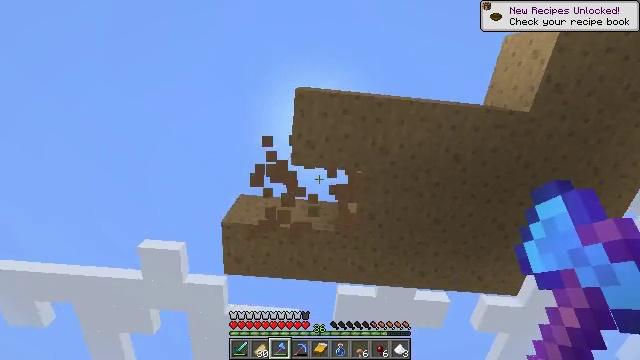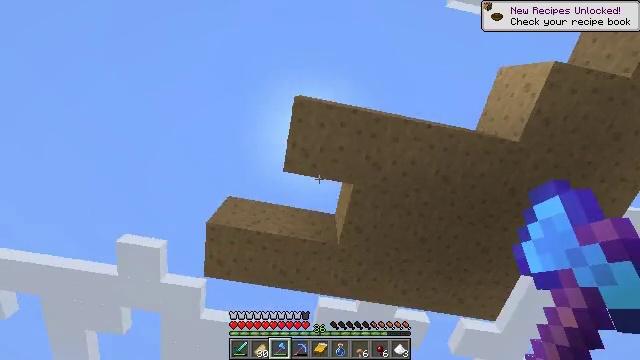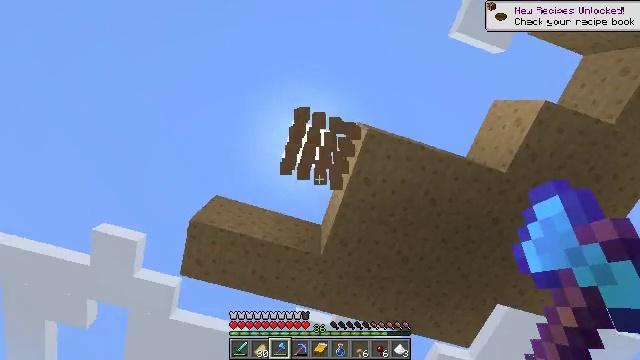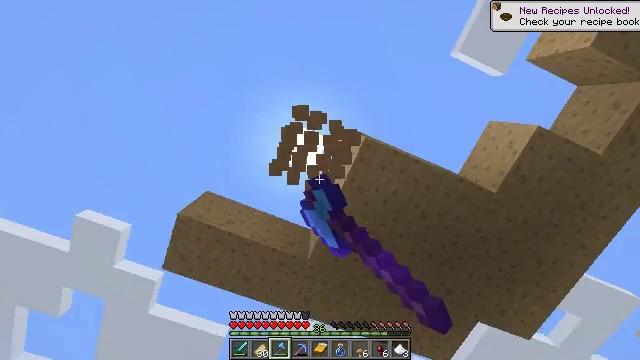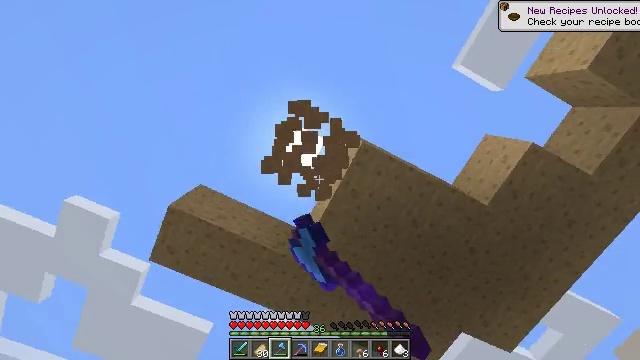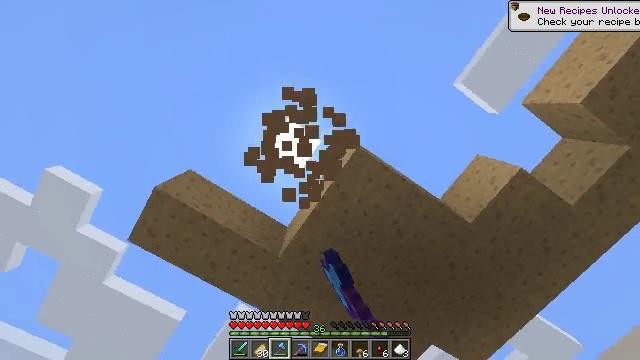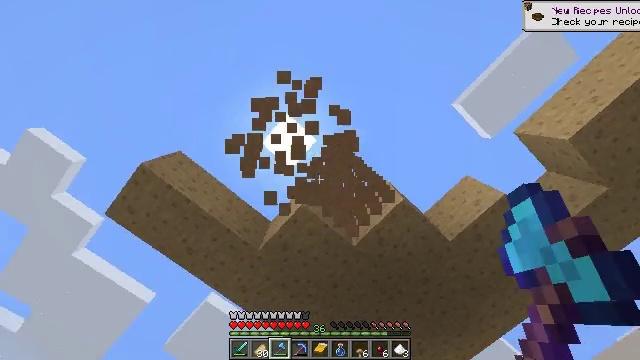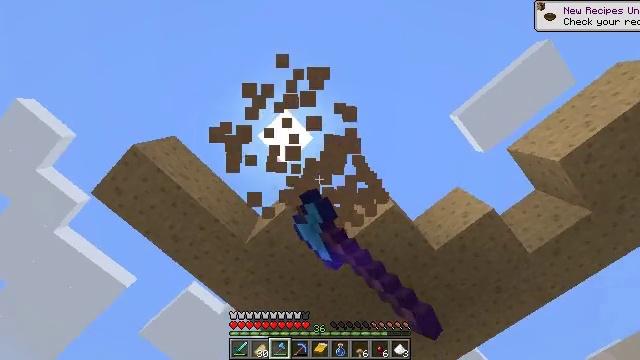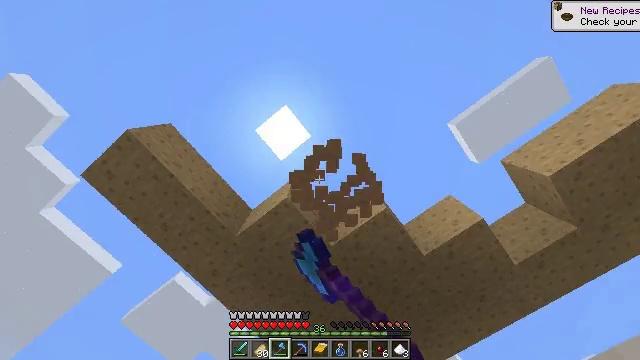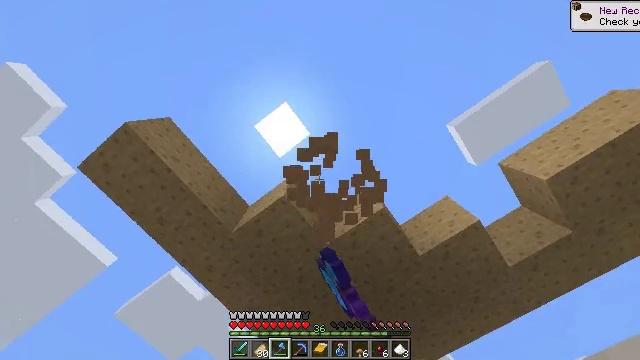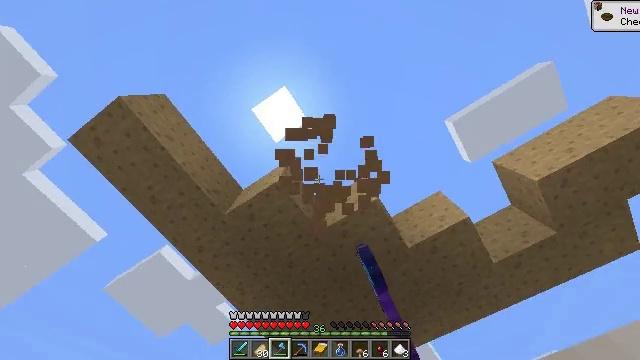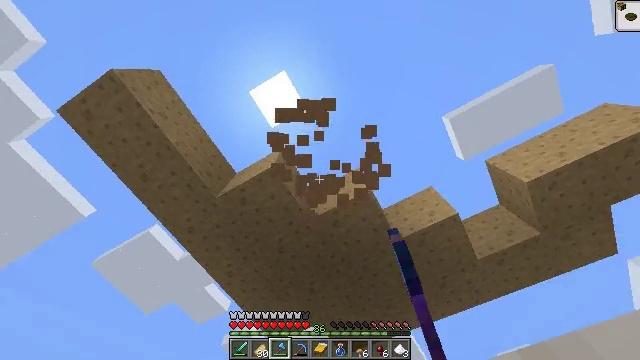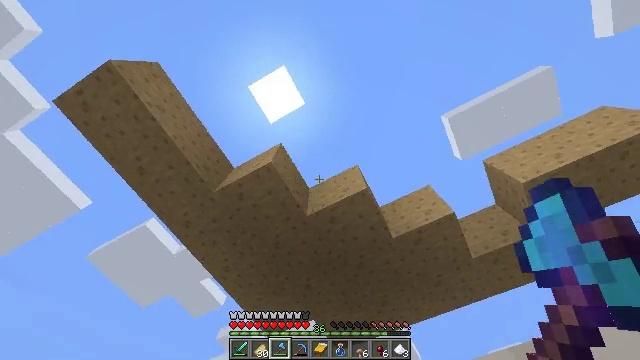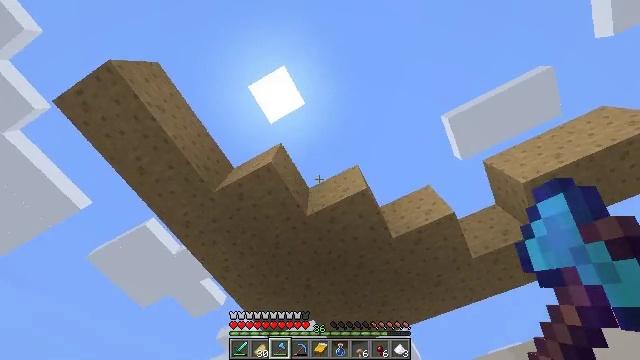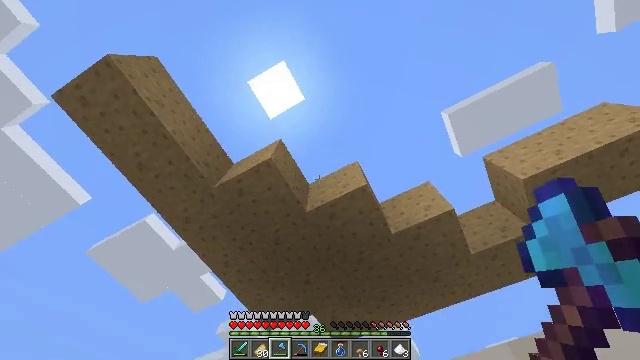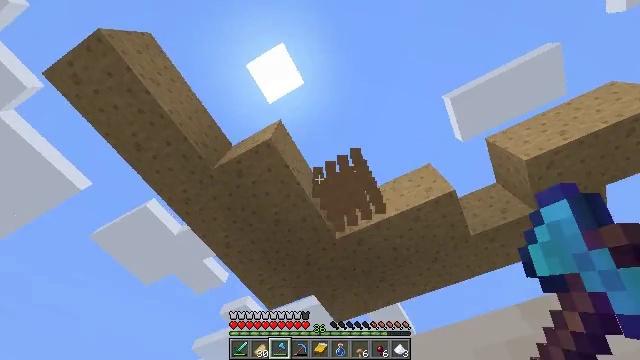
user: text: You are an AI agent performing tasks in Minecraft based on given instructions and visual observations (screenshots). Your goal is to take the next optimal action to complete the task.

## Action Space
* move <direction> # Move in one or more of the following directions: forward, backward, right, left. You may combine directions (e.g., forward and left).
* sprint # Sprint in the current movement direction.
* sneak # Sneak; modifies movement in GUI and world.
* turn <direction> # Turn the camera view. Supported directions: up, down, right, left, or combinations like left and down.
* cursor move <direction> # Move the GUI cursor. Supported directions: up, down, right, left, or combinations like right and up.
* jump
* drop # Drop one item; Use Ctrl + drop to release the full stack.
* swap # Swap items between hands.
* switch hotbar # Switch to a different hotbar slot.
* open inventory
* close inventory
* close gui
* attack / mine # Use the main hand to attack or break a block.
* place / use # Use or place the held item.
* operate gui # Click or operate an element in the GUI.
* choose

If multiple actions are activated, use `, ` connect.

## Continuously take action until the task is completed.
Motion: motion action
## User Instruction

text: Break the brown mushroom block to collect materials.
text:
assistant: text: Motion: turn right and up, attack / mine
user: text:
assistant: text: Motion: turn right and up, attack / mine
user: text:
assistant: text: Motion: turn right and up, attack / mine
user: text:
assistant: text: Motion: turn right, attack / mine
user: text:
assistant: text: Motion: turn right, attack / mine
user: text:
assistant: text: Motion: turn right, attack / mine
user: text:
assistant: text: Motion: turn right, attack / mine
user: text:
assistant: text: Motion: turn right, attack / mine
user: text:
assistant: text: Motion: turn right, attack / mine
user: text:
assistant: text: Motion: turn right and down, attack / mine
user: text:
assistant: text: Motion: turn right and down, attack / mine
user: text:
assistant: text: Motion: turn right, attack / mine
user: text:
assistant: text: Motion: attack / mine
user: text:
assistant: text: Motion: attack / mine
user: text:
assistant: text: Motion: move forward, turn down, attack / mine
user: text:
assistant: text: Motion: move forward, turn down, attack / mine
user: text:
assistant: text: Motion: move forward, attack / mine
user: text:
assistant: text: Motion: move forward, attack / mine
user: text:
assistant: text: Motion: turn left and down, attack / mine
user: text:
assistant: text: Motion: turn left, attack / mine
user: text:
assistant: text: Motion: turn left and up, attack / mine
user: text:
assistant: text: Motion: turn left and up, attack / mine
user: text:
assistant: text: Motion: turn left and up, attack / mine
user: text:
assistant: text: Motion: turn left, attack / mine
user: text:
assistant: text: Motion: attack / mine
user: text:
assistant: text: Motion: turn left, attack / mine
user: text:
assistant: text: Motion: turn left, attack / mine
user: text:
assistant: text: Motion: turn left, attack / mine
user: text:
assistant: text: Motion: turn left, attack / mine
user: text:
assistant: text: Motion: turn left and down, attack / mine